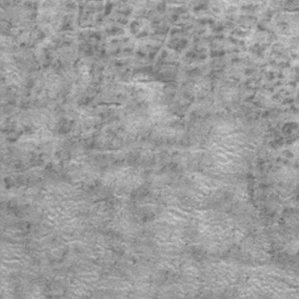
Label: frost